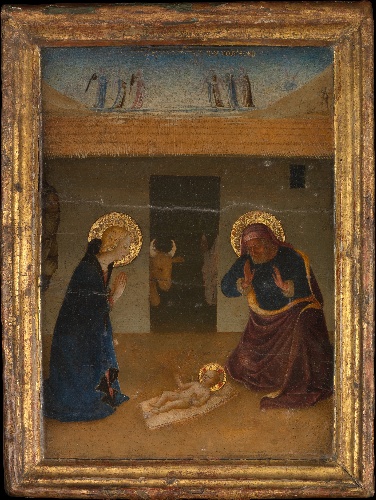
Title: The Nativity
Artist: Zanobi Strozzi
Artist bio: Italian, Florence 1412–1468 Florence
Object type: Painting
Classification: Paintings
Medium: Tempera and gold on wood
Dimensions: Overall, with engaged frame, 15 1/4 x 11 1/2 in. (38.7 x 29.2 cm); painted surface 13 x 9 1/8 in. (33 x 23.2 cm)
Department: European Paintings
Credit line: Rogers Fund, 1924
Accession year: 1924
Repository: Metropolitan Museum of Art, New York, NY
Tags: Jesus|Nativity|Cows|Donkeys|Angels|Joseph|Virgin Mary